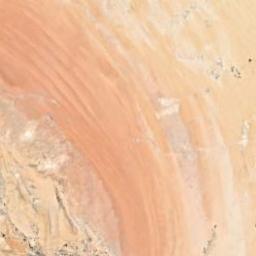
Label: desert